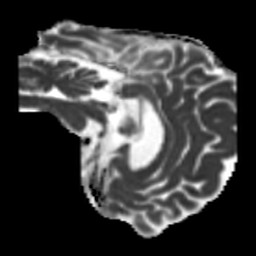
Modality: MD
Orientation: sagittal
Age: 66
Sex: male
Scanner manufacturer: siemens
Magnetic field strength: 3 T
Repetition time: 5.25 s
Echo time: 0.08 s